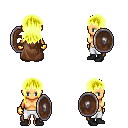
a pixel art fantasy rpg character, female body template, human, tanned skin, brown cape, white pants, gold unkempt hairstyle, gold gloves, black shoes, shield, four views (front, back, left, right), 2x2 character sprite sheet, small pixel art, hard edges, no anti-aliasing